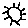
Label: sun